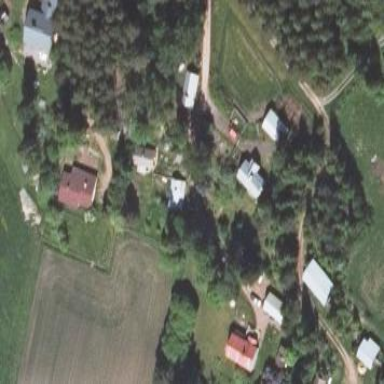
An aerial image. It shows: Farmyard area.